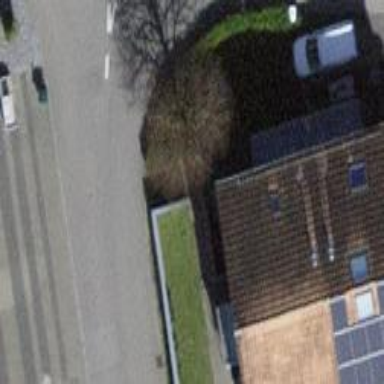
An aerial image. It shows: Building with tile roof.